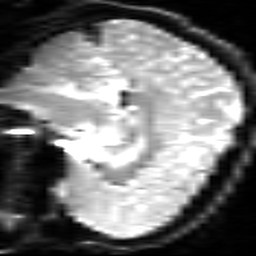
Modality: inplaneT2
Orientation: sagittal
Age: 23
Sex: female